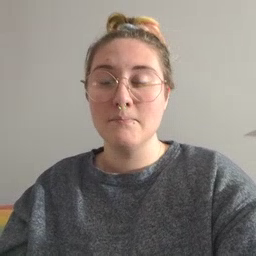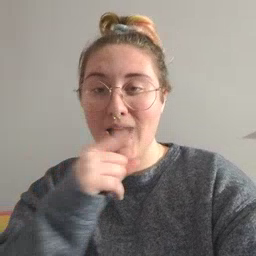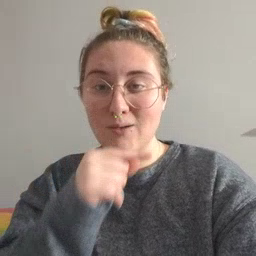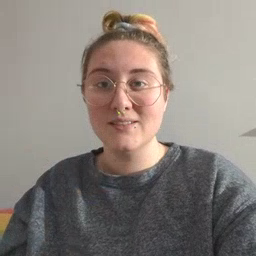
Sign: mouse